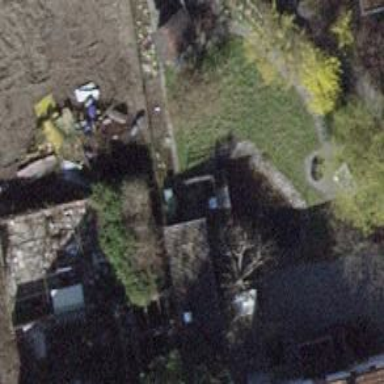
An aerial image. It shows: Hut.